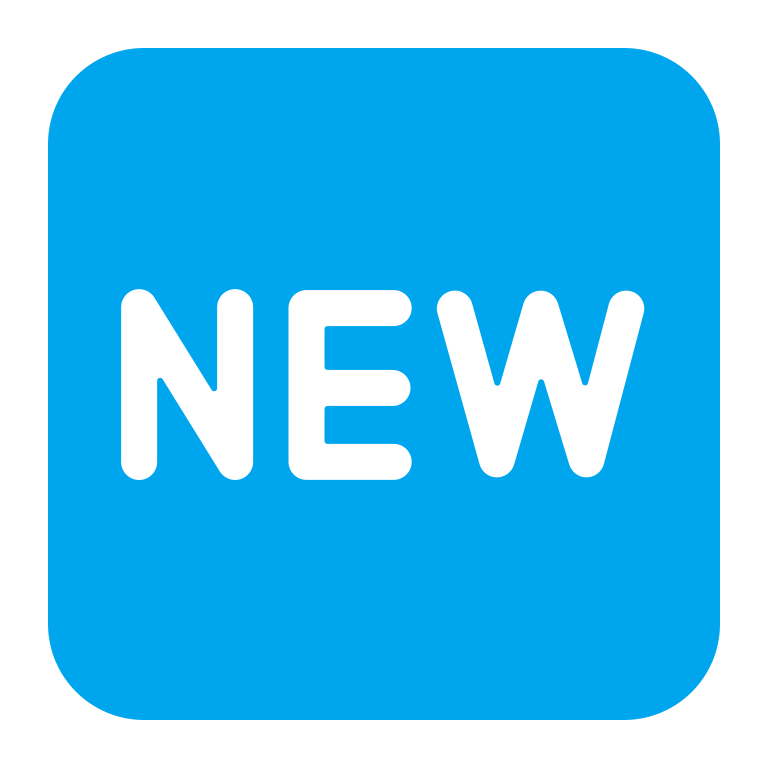
new button flat